Question: I'm trying to format a table created in using / . There are a few problems I'm running into, but one of the bigger ones is how do I add dotted guidelines inside the cell like this example?
Like this:

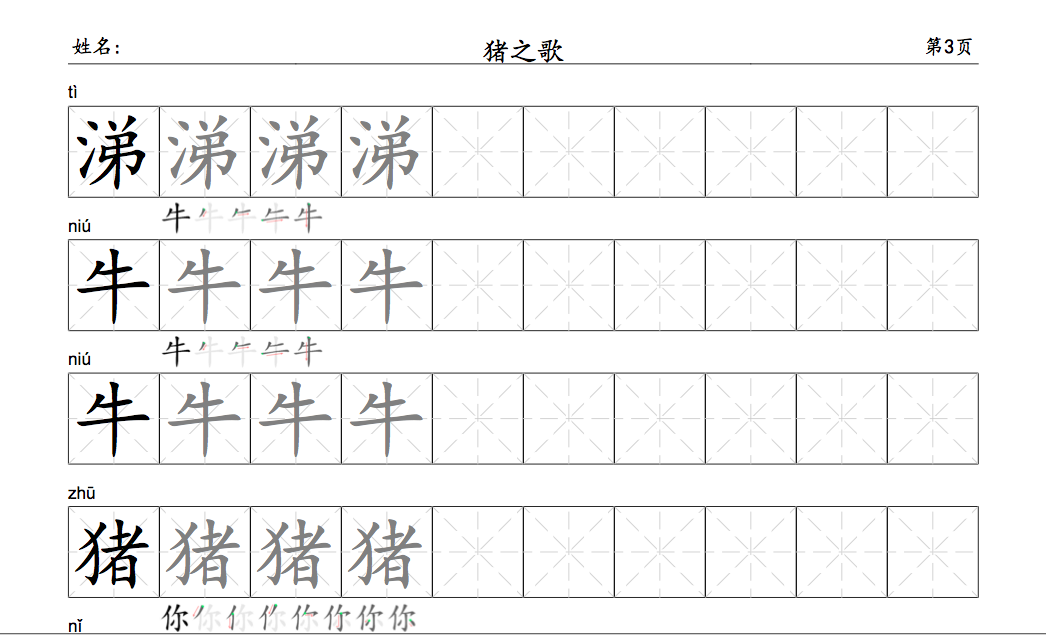
Answer: There are two ways to resolve the problem of the dotted guidelines:
---
### METHOD #1: Using background property.
'''
<table cellpadding="0" cellspacing="0" border="1">
<tr>
<td width="50" height="50" align="center" background="http://www.htmliseasy.com/table_tutor/myback.gif">1</td>
<td width="50" height="50" align="center" background="http://www.htmliseasy.com/table_tutor/myback.gif">2</td>
<td width="50" height="50" align="center" background="http://www.htmliseasy.com/table_tutor/myback.gif">3</td>
</tr>
</table>
'''
JSFiddle with 'background' property of the cell: <URL>
---
### METHOD #2: Using CSS instead the background property of the cell:
'''
<table cellpadding="0" cellspacing="0" border="1">
<tr>
<td width="50" height="50" align="center" class="guidelines">1</td>
<td width="50" height="50" align="center" class="guidelines">2</td>
<td width="50" height="50" align="center" class="guidelines">3</td>
</tr>
</table>
.guidelines{
background-image:url("http://www.htmliseasy.com/table_tutor/myback.gif");
}
'''
JSFiddle with CSS 'background-image' property: <URL>
---
> Replace my image () by yours ()